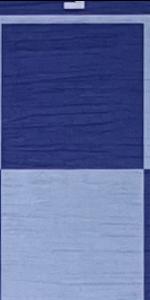
Label: Empty